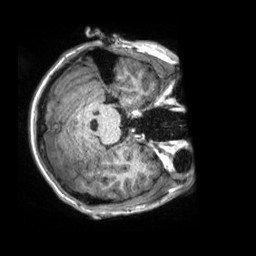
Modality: T1w
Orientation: axial
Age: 21
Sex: male
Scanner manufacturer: siemens
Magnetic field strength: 3 T
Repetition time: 2.3 s
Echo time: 0.00288 s